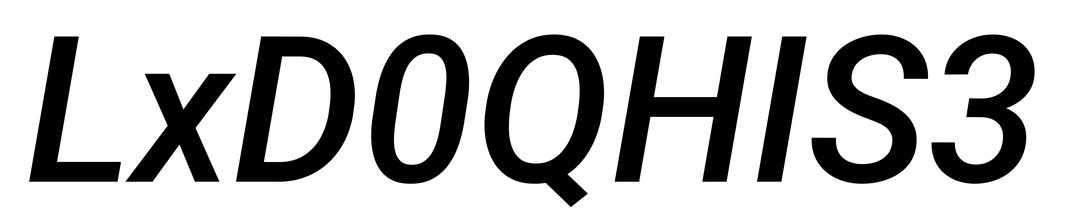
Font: Roboto-Italic_Medium_Italic